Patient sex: F
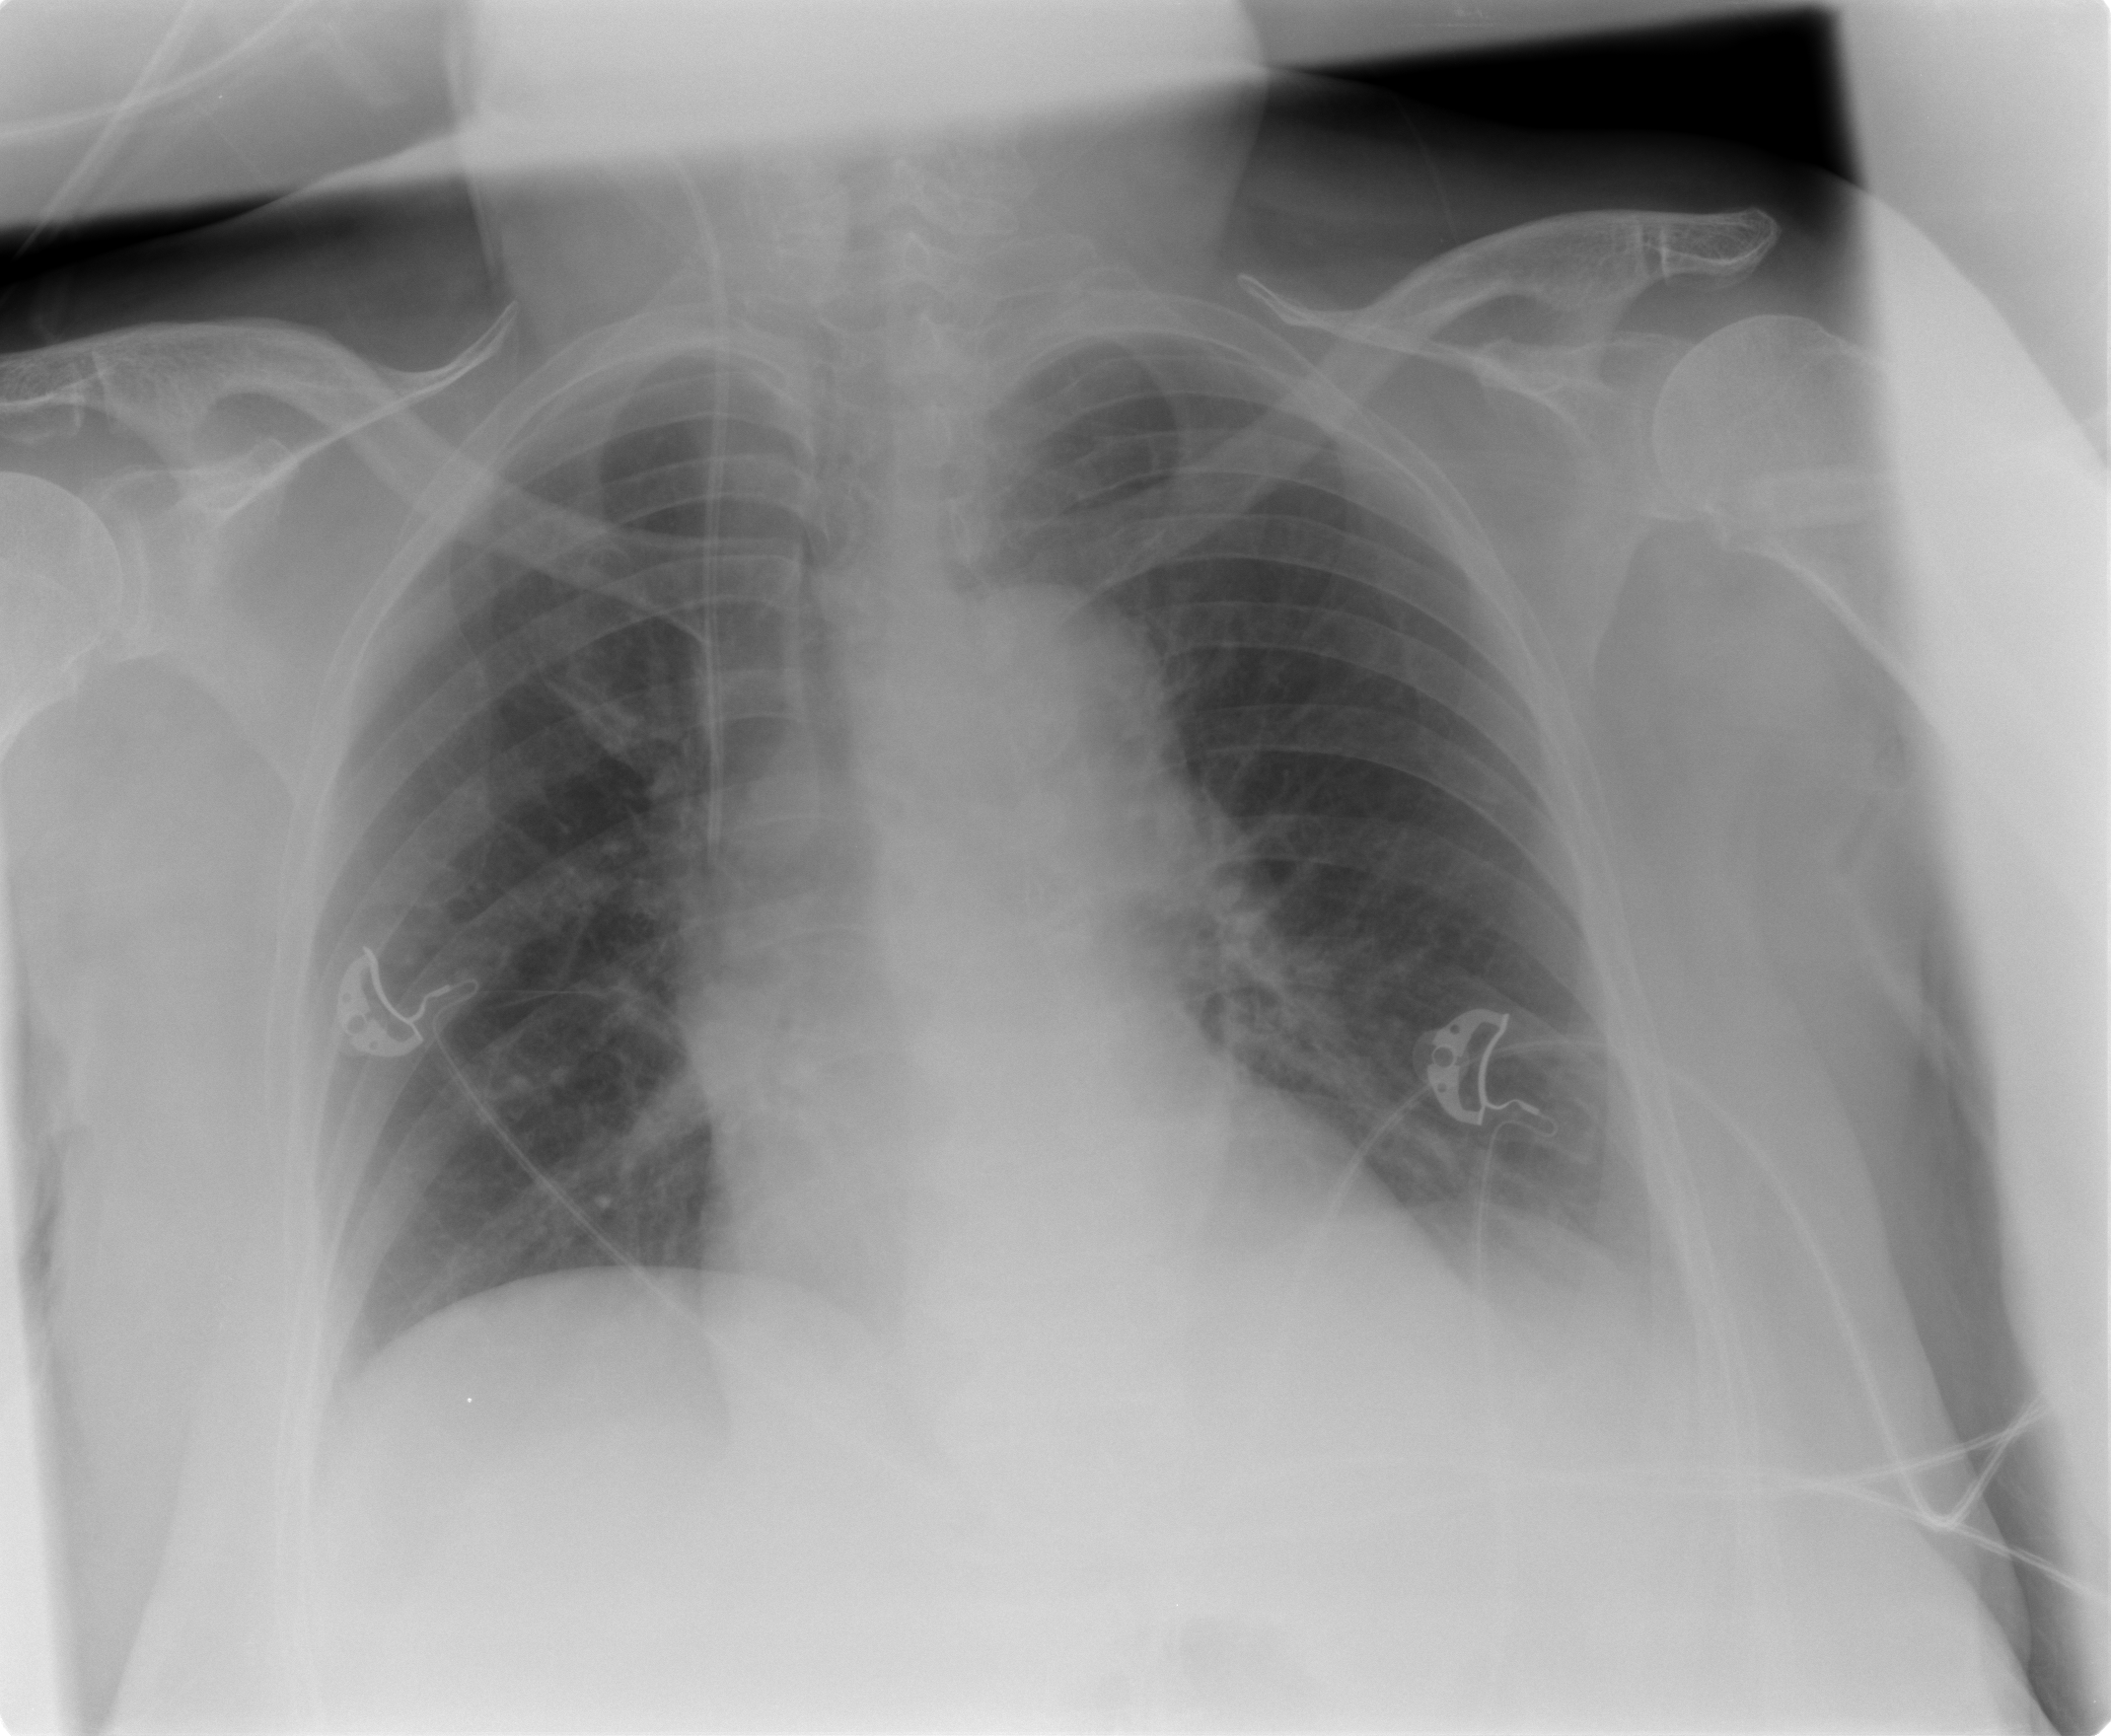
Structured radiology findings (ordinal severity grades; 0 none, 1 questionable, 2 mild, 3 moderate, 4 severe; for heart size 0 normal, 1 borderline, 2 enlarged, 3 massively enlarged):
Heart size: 0
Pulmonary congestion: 0
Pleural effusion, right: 0
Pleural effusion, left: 0
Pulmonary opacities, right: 0
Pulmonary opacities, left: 0
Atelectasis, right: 0
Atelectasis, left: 1